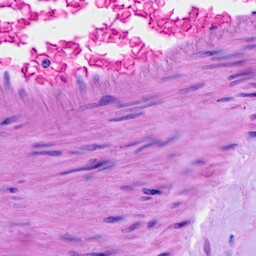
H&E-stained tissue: Ovarian